Current action and preconditions to check: trajectory_clear

Your task: For each precondition in the list above, predict whether it will hold at this action.

Consider the current scene as observed from the mobile robot's camera, and analyze the predicted future states of all dynamic agents (e.g., people, animals, vehicles, or any moving entities) within the NEXT SECOND.

IMPORTANT: Only answer "very likely" if you are absolutely certain—based on strong, clear evidence—that a dynamic agent will violate the precondition in the predicted future state. Do NOT answer "very likely" for unlikely, ambiguous, or low-probability risks.

Ask yourself for each precondition: Is there a high probability, with clear and convincing evidence, that the predicted future states of any dynamic agent will interfere with the predicted future state of the currently executing action within the NEXT SECOND, causing that precondition to fail?

Assess the risk level based on these predictions. Use "likely" or "very likely" if motions create a clear risk of interference.

Use "neutral" or "improbable" if agents are nearby but their predicted paths are clearly diverging or non-conflicting.

Failure Risk Categories: "very improbable", "improbable", "neutral", "likely", "very likely"

Answer Format: Output ONLY the probability_of_failure value from these categories: "very improbable", "improbable", "neutral", "likely", "very likely"

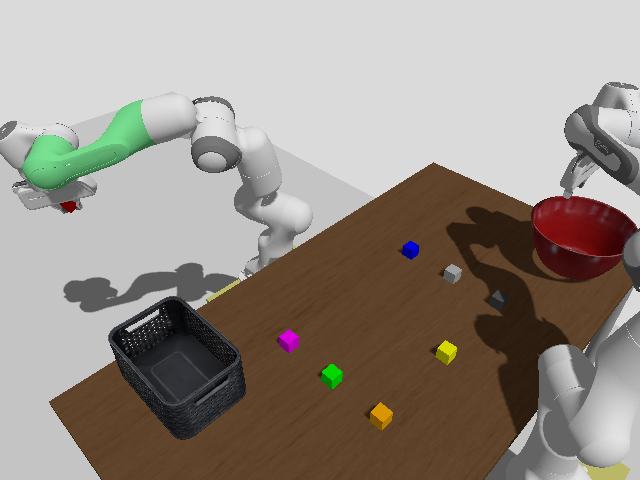

Answer: very improbable